Field crop: maize
Growth stage: 2
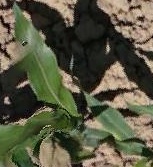
Species: maize